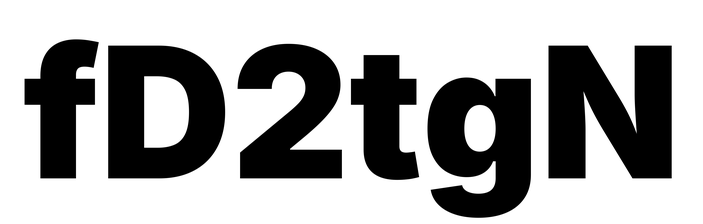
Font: Inter_Black